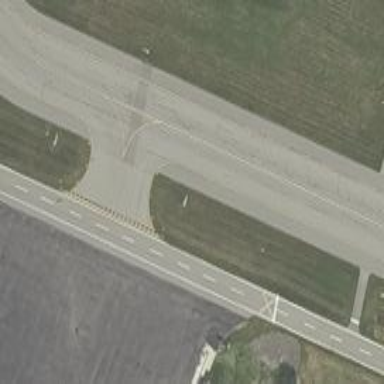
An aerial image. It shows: View of taxiway at the airport.